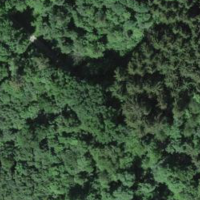
EUNIS habitat code: 44
Species observed at this site:
Quercus robur